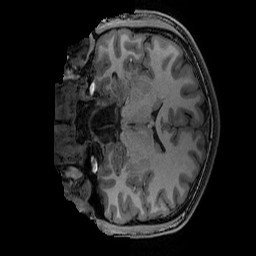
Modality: T1w
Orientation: coronal
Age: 16
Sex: male
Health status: ill
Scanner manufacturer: ge
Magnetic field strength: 3 T
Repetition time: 0.007664 s
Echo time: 0.00342 s